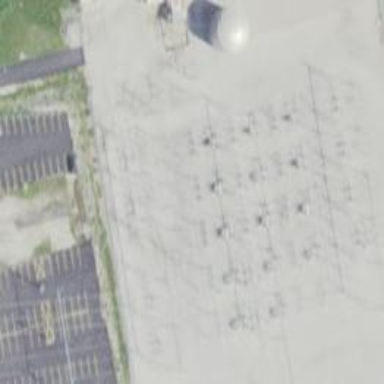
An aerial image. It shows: Switch used for power control.